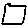
Label: square